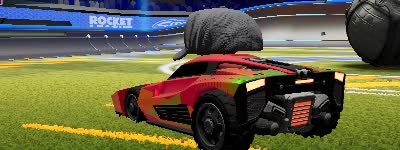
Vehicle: breakout